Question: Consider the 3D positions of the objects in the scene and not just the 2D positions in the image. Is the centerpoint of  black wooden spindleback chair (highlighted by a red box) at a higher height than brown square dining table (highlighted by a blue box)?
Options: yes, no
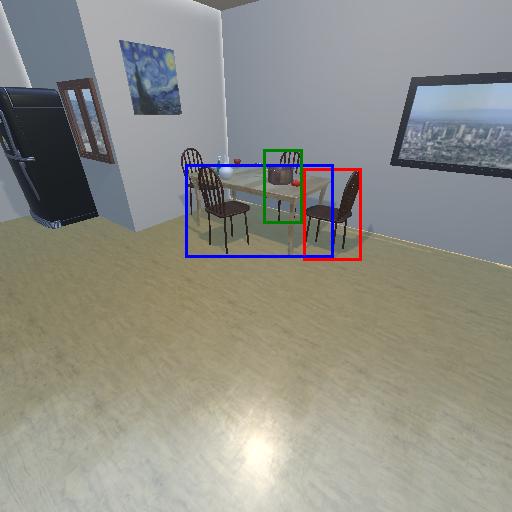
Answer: yes